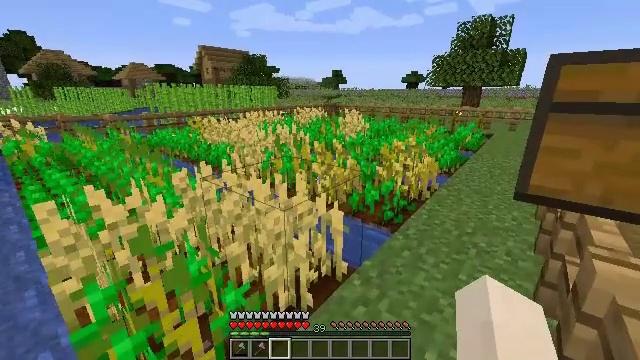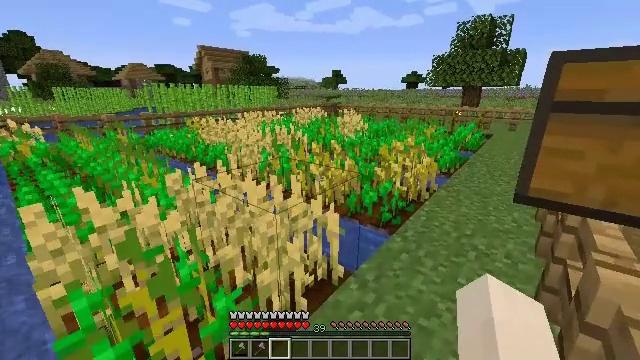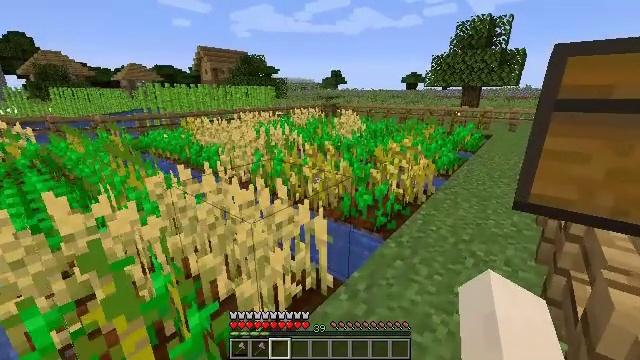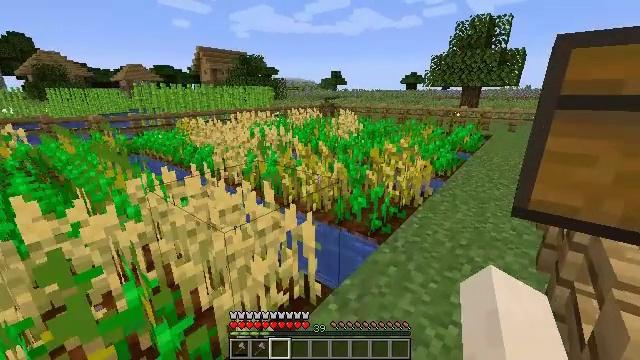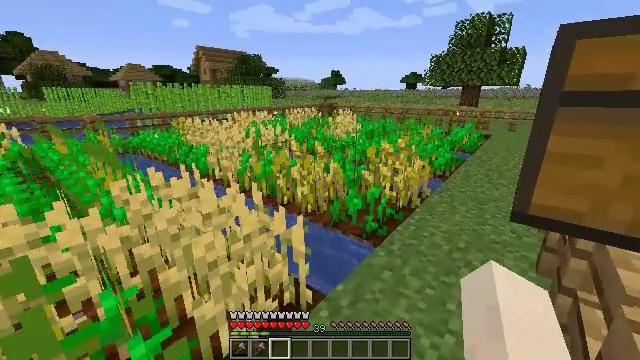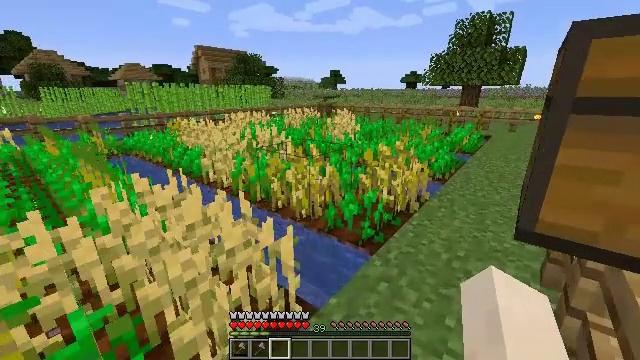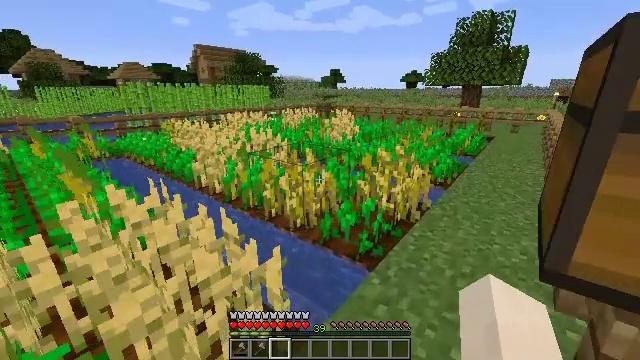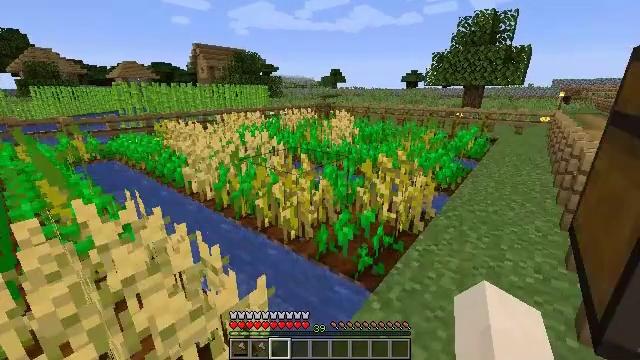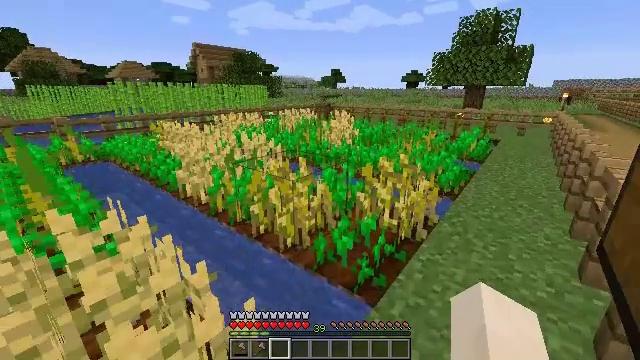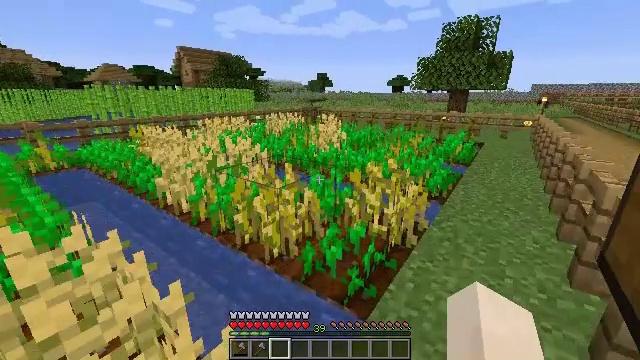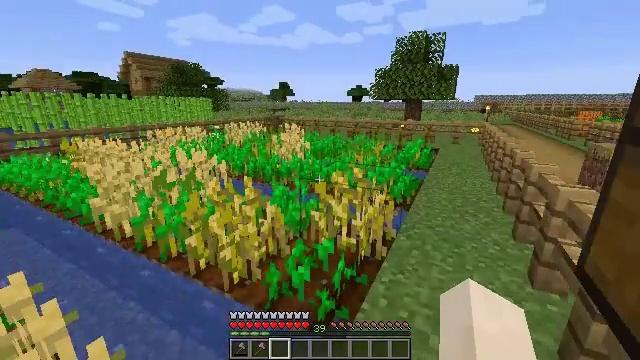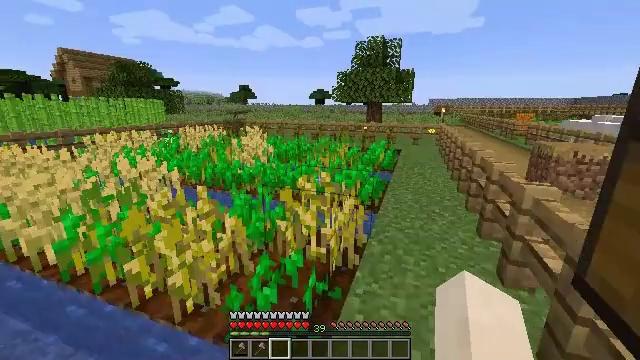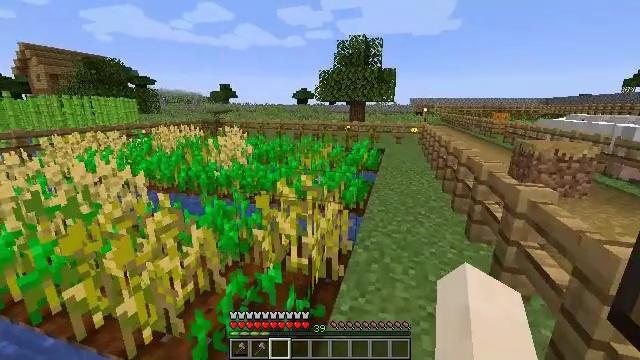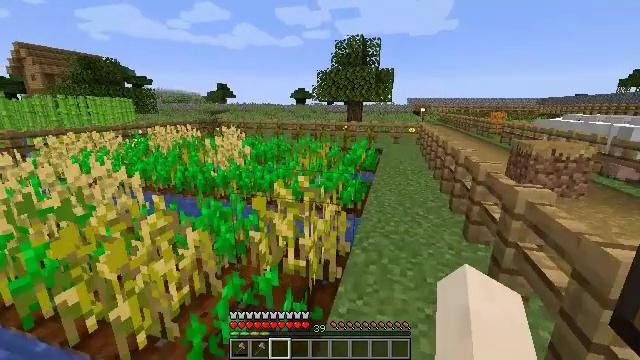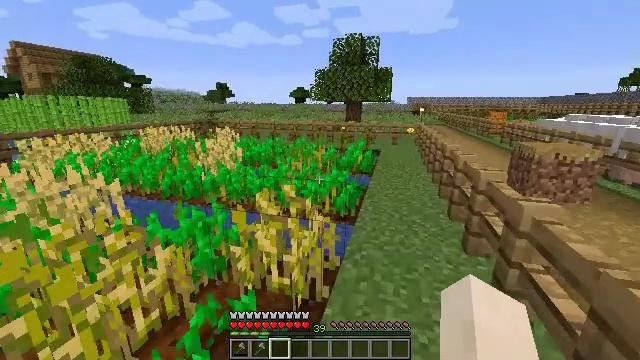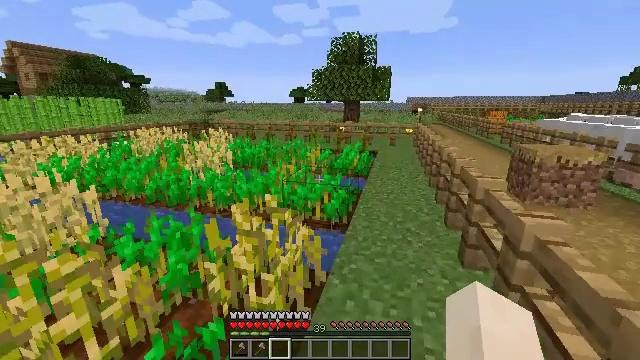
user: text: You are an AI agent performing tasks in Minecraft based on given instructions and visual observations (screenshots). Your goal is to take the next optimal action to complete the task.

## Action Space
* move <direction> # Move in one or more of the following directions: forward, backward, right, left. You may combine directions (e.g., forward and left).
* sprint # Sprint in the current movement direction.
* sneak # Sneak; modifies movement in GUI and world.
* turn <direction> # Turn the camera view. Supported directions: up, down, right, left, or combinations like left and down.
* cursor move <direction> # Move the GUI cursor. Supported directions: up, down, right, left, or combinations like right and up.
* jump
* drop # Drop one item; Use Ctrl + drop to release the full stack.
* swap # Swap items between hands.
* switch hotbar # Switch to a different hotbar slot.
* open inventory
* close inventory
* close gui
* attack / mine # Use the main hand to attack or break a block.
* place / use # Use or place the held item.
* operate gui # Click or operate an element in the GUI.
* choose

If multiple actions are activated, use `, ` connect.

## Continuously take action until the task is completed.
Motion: motion action
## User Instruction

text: Collect materials from the oak fence gate.
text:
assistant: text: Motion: move right
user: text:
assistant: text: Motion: move right
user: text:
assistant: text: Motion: move right
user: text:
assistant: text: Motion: move forward and move right
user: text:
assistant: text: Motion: move forward
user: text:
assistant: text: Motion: move forward
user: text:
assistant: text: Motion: move forward
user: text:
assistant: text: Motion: move forward
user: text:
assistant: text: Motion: move forward, turn right
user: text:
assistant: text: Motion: move forward, turn right and up
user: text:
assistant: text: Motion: move forward, turn right
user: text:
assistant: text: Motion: move forward and move right, turn right
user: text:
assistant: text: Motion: move forward and move right
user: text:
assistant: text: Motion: move forward and move right
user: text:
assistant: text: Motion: move forward and move right
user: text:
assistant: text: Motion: move forward and move right
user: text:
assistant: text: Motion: move forward and move right
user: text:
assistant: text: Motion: move forward and move right
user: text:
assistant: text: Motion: move forward and move right, turn right and up
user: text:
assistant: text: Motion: move forward and move right, turn right
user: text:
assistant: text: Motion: move forward
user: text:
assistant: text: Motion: move forward
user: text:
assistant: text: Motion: move forward
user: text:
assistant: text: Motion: move forward
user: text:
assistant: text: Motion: move forward, turn left
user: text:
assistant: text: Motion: move forward, turn left
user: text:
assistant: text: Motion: move forward, turn left
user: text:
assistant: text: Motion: move forward, turn left
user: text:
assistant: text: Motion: move left, turn left and up
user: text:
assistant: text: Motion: move left, turn right